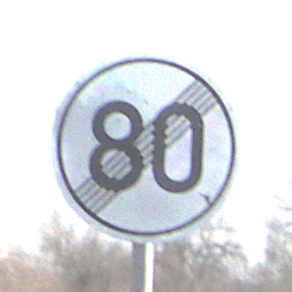
Verkehrszeichen: EndeGeschwindigkeit80
Umgebung: Outdoor, Suburban
Tageszeit: MorningAfternoon
Wetter: PartlyCloudy
Licht: Natural
Jahreszeit: NotSpecified
Kontrast: HighContrast